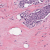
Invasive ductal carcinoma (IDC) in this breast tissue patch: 1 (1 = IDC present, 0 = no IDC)